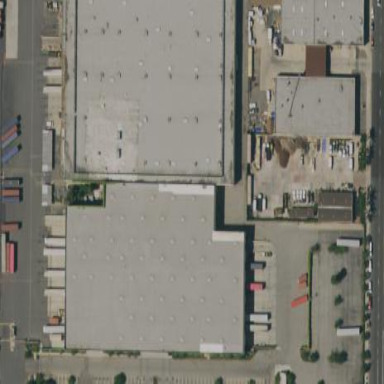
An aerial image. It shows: Industrial building.